Interaction volume radius: 10 \u00c5
Interaction volume height: 10 \u00c5
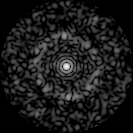
Disorder parameter: 0.8305